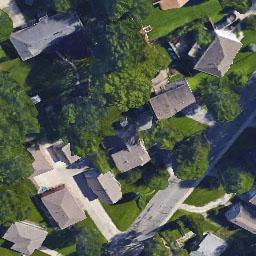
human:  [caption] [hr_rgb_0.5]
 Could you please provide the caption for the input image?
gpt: There are many buildings in medium residential area .

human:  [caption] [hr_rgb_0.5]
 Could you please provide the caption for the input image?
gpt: The medium residential is on the grass next to some trees and road .

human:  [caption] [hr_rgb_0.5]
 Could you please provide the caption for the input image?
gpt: The medium residential area is well green and has some houses along the roads .

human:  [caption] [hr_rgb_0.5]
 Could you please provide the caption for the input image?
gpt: The houses in the medium - sized residential area are arranged irregularly .

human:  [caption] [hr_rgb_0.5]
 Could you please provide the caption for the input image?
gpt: The medium residential area are ornamented with many green trees and some buildings  .